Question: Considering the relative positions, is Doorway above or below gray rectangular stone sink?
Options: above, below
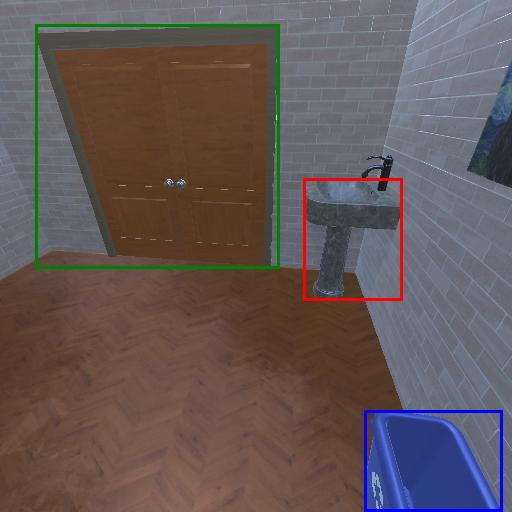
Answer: above